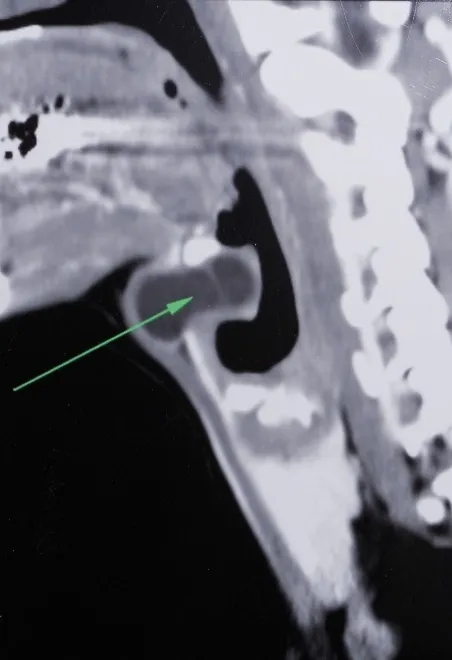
Cervical CT scann showing a bilobular cystic mass with intralryngeal extention.
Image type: radiology (ct)